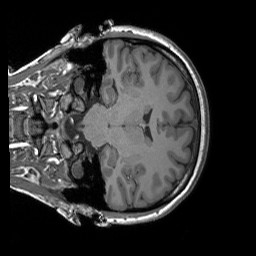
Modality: T1w
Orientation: coronal